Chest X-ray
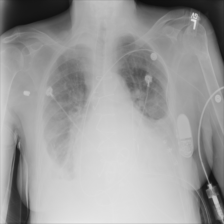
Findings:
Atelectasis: negative
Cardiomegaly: positive
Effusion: positive
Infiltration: negative
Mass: negative
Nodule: negative
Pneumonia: negative
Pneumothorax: negative
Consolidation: negative
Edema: negative
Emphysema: negative
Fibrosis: negative
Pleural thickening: negative
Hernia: negative